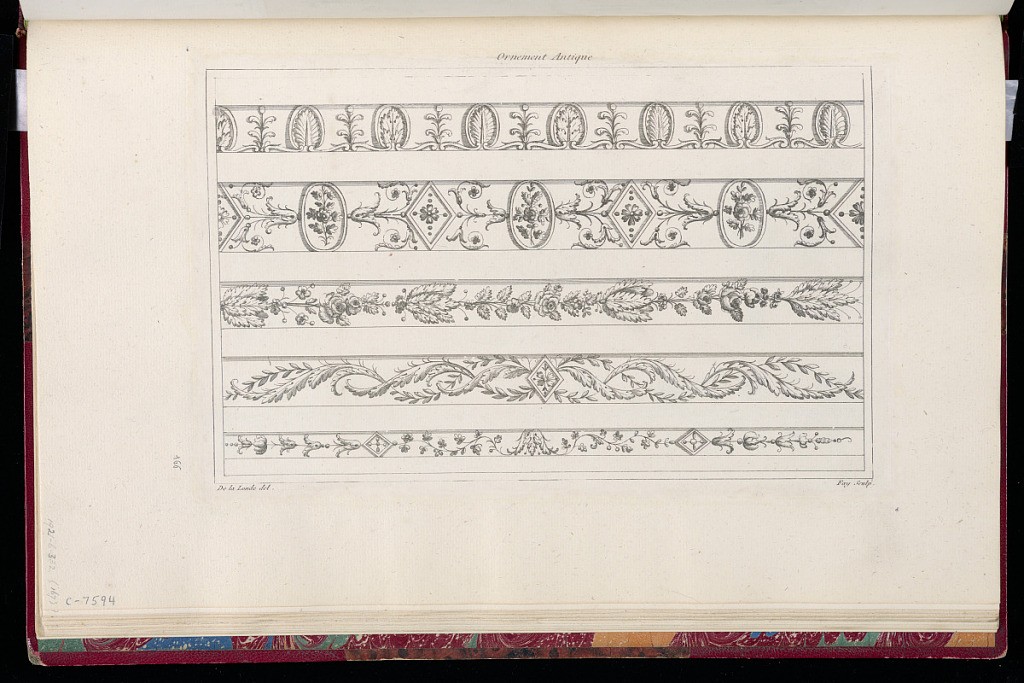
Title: Ornement Antique
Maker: Richard de Lalonde, French, active 1780–96
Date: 1780-1789
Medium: Etching on off-white laid paper
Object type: Print
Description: Designs for five bands of ornament in the antique style with motifs including palmettes, medallions, flowers, acanthus leaves, lozenges, and vines. The plate is signed.